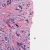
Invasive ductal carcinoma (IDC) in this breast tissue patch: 1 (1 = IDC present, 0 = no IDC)